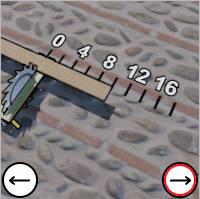
Task: length
Answer: 10
First scale value: 4.0